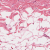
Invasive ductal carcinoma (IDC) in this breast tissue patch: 0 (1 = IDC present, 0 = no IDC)